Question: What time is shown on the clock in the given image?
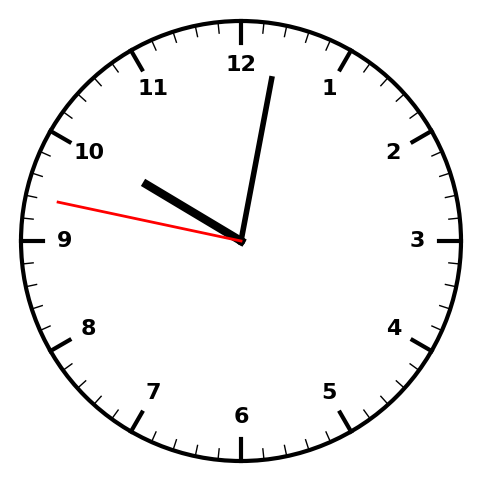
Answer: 10:01:47